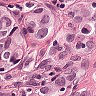
Metastatic tissue present: yes